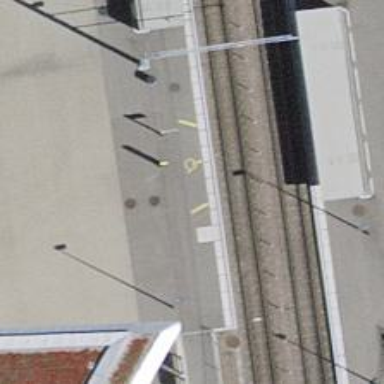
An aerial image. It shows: Tram stop with public transport stop position.